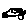
Label: car